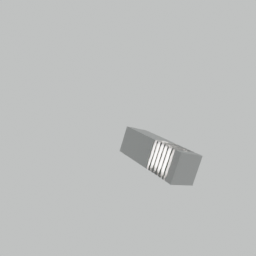
Label: lighting